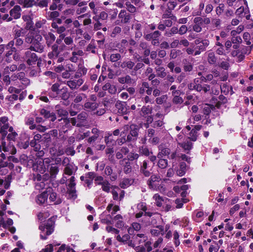
Tumor epithelial tissue: yes
Tumor-associated stroma tissue: no
Normal tissue: no